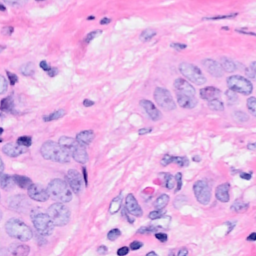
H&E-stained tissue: Breast